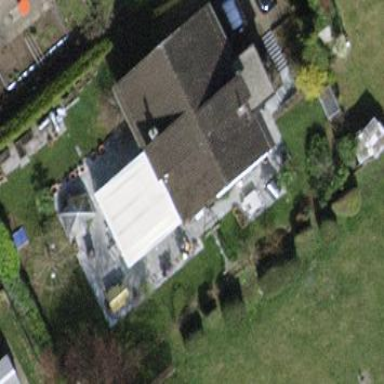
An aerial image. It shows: Detached building with gabled roof.